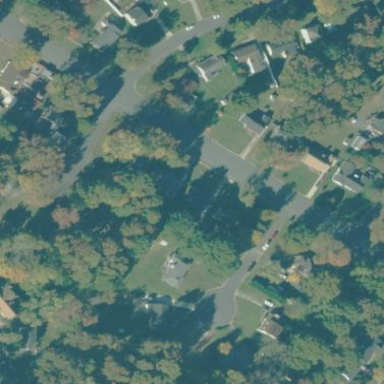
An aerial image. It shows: Residential area consisting of single-family homes.